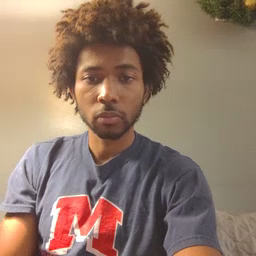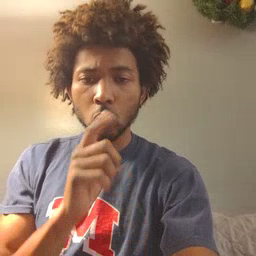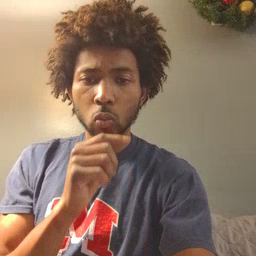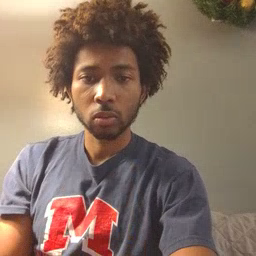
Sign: who